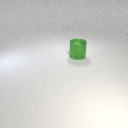
large green metal cylinder